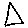
Label: triangle